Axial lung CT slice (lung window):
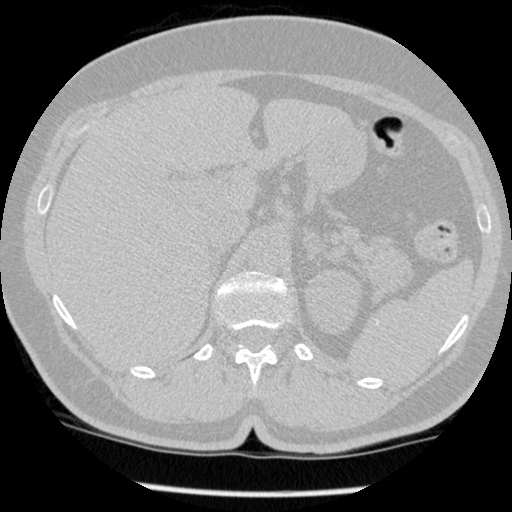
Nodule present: no